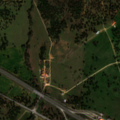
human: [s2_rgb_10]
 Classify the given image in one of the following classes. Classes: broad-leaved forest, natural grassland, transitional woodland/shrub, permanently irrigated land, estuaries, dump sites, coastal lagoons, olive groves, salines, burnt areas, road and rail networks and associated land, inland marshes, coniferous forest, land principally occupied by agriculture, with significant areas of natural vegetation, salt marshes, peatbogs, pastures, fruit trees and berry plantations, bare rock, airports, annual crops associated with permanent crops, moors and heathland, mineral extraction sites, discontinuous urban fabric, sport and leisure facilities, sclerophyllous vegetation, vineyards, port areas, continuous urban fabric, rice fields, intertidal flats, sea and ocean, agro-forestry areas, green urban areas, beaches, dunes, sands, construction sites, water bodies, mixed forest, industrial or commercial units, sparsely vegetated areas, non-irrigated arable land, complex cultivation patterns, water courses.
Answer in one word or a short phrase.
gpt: pastures, agro-forestry areas